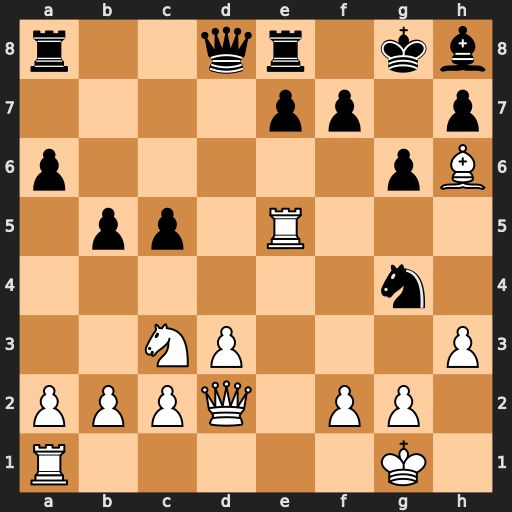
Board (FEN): r2qr1kb/4pp1p/p5pB/1pp1R3/6n1/2NP3P/PPPQ1PP1/R5K1
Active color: w
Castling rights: -
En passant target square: -
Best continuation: Rd5 Qb6 hxg4